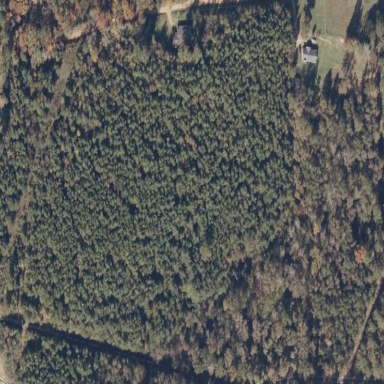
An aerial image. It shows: Beautiful woodland area.